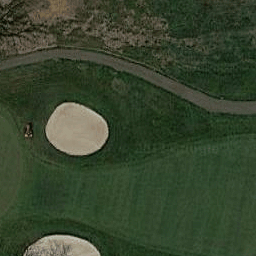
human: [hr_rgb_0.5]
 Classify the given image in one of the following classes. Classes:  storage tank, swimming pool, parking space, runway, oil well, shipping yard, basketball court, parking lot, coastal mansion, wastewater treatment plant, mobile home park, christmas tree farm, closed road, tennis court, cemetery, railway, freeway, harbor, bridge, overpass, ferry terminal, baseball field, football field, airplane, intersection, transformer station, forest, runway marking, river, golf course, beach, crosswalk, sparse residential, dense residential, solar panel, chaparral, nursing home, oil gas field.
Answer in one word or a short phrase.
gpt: golf course